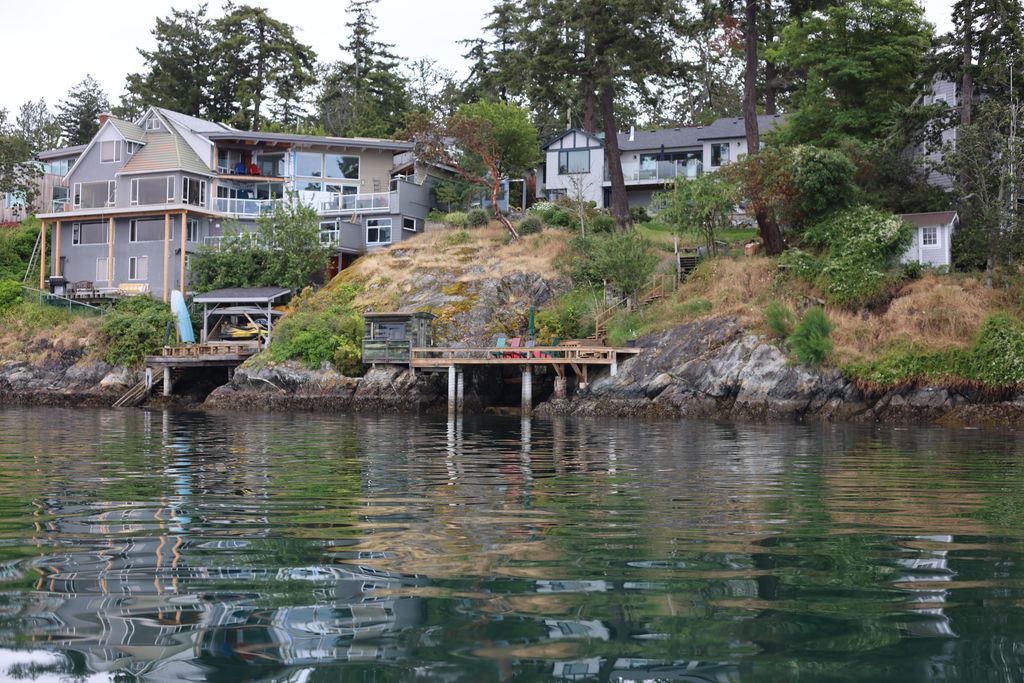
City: victoria